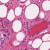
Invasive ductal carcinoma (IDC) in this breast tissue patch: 0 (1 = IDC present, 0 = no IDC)